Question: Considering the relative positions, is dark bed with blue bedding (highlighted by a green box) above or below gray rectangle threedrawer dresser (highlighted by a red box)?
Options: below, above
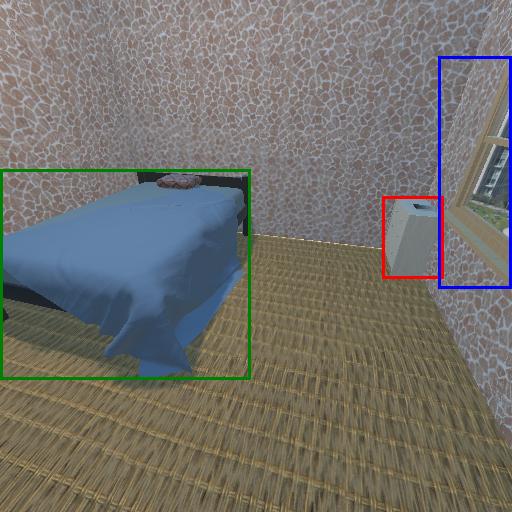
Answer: below